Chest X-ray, PA view. Patient: 66 years old, sex M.
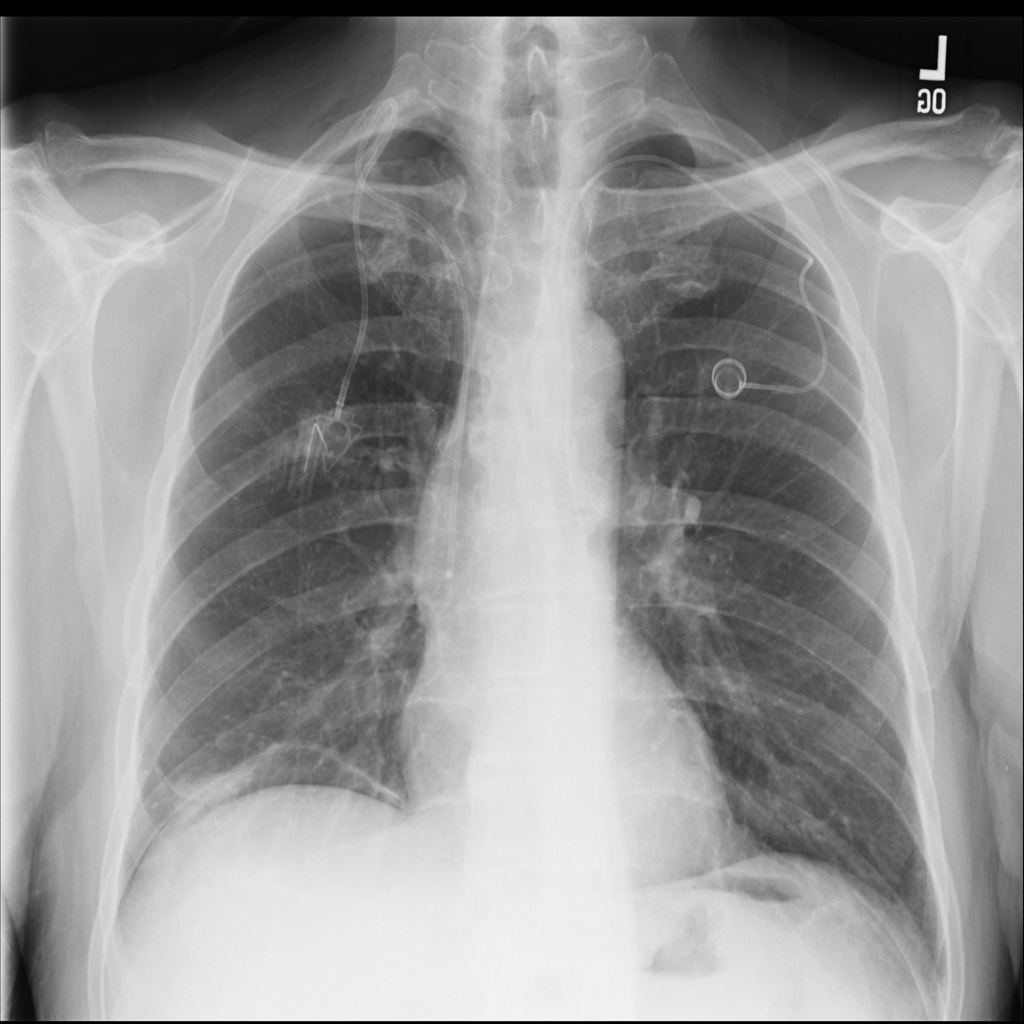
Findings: Atelectasis